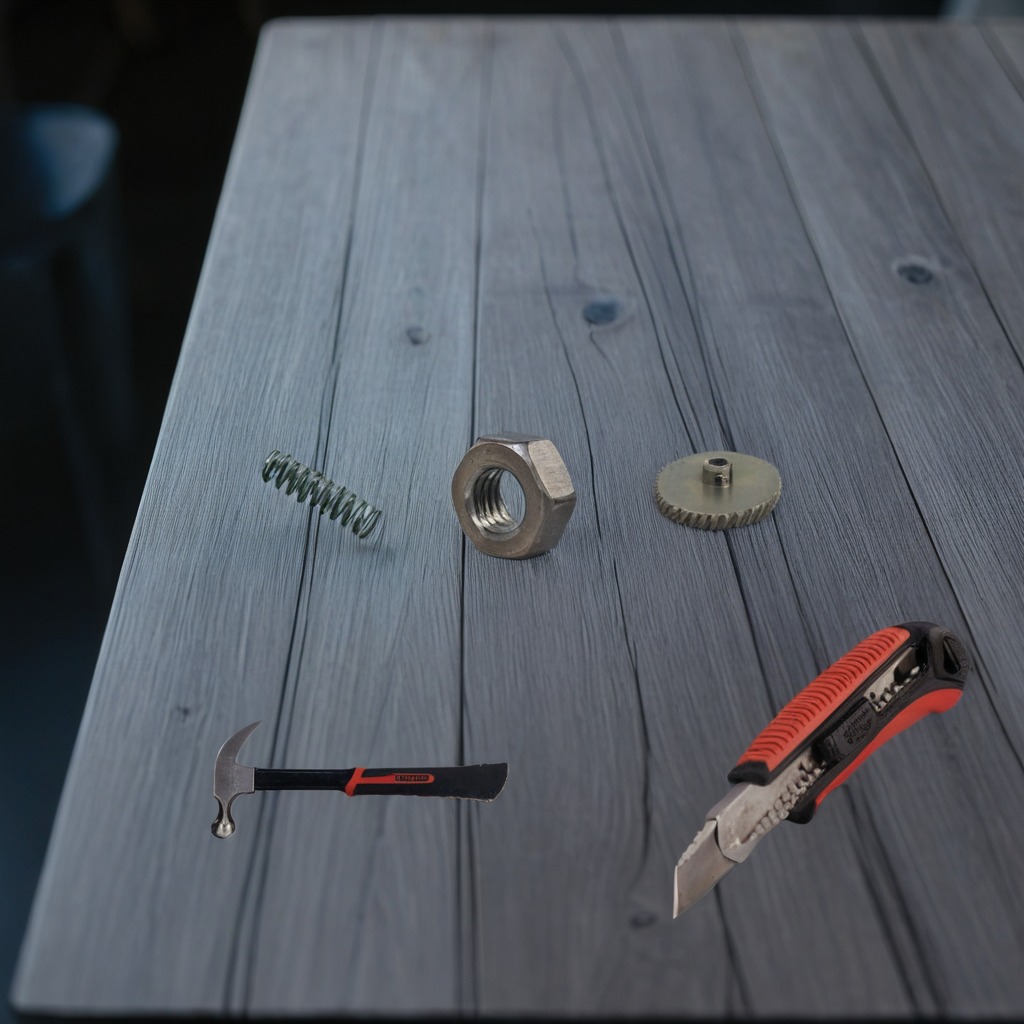
A steel gear with teeth, a utility knife, a hammer, a coiled metal spring, and a metal nut are lying on the table.